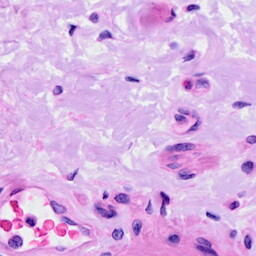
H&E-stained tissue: Ovarian